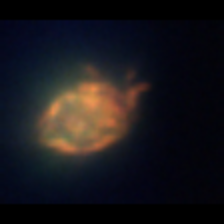
Taxon: Ciliates
Group: Other